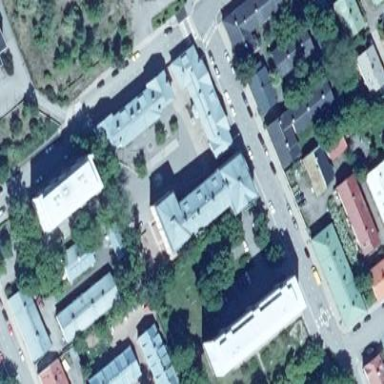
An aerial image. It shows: School building with khaki-colored metal roof in mansard shape.